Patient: sex F, age 59
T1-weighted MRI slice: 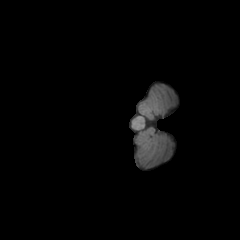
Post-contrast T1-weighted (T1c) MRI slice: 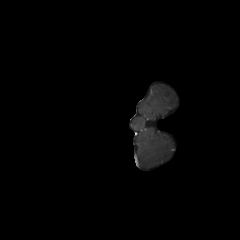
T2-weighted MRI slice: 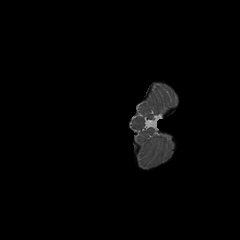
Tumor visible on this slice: no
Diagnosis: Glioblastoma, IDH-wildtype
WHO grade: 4